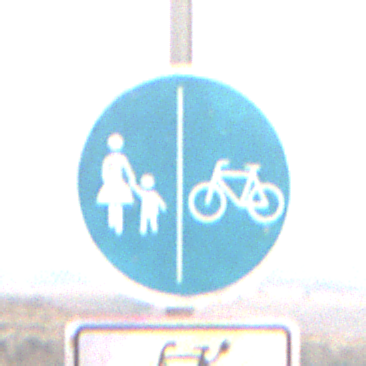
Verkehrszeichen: GetrennterRadUndGehwegRadwegRechts
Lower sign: EinspurigeFahrzeugeFrei6
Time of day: MorningAfternoon
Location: Outdoor (Nature)
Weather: Overcast
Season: NotSpecified
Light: Natural